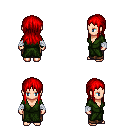
a pixel art fantasy rpg character, female body template, human, light skin, green robe, robe skirt, red unkempt hairstyle, white cloth bandages, four views (front, back, left, right), 2x2 character sprite sheet, small pixel art, hard edges, no anti-aliasing